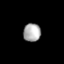
Tissue: prostate
Cell type: Myeloid cells
Senescence score: 0.7055
Nuclear area (px): 310
Mean DAPI intensity: 172.587